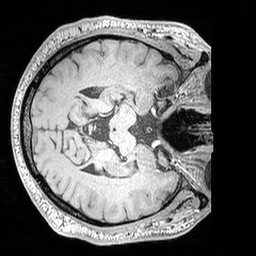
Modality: MP2RAGE
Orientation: axial
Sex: male
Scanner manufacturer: siemens
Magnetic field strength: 3 T
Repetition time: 5 s
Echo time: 0.00292 s